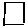
Label: square